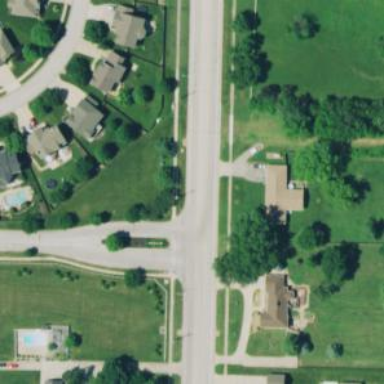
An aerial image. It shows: Residential road.